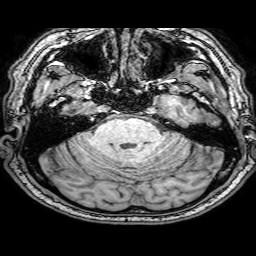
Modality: T1w
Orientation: coronal
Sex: male
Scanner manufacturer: philips
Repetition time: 0.008183 s
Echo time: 0.00375 s